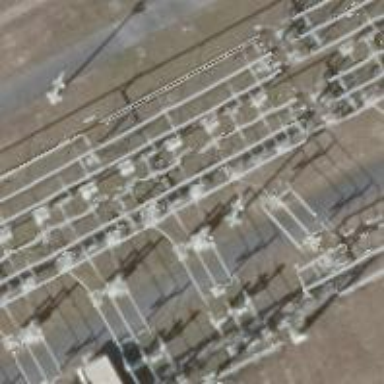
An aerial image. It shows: Power line with 3 cables in bay configuration.